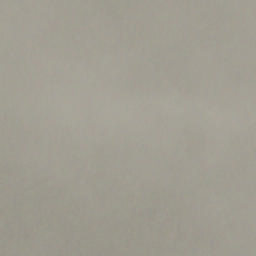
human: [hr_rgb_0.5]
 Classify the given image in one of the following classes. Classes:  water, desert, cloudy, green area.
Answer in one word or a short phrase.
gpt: cloudy